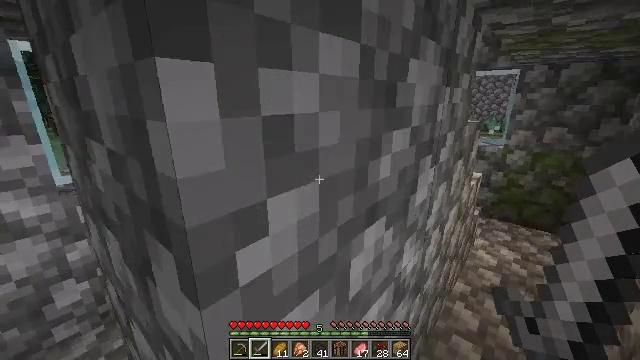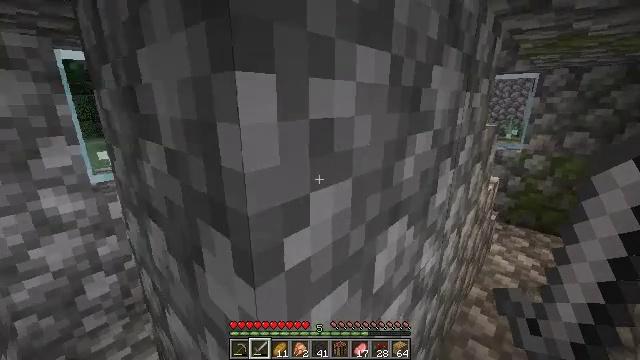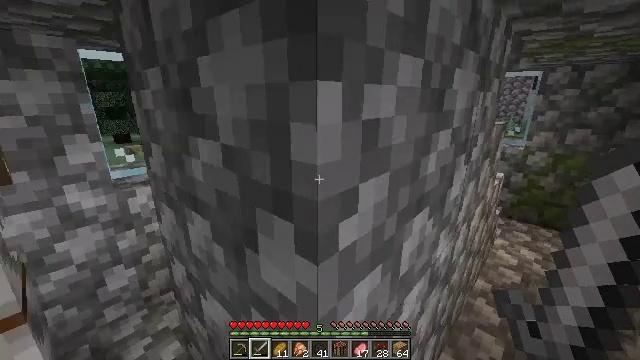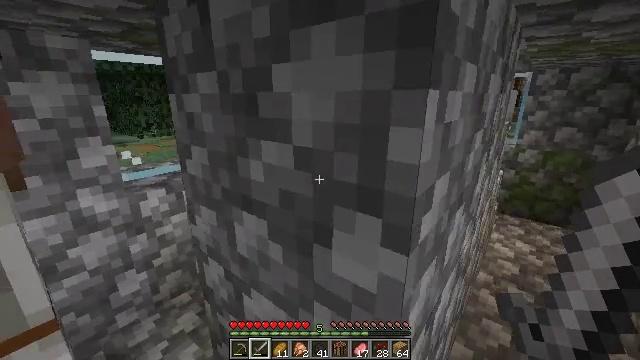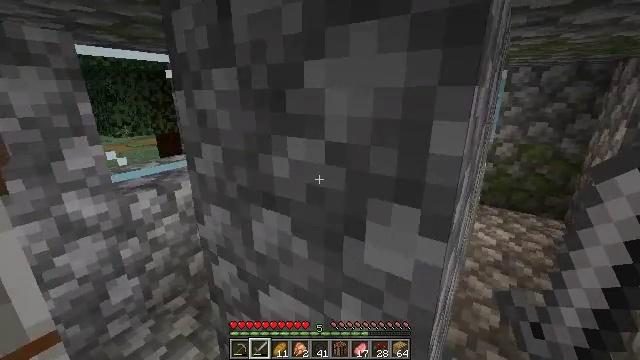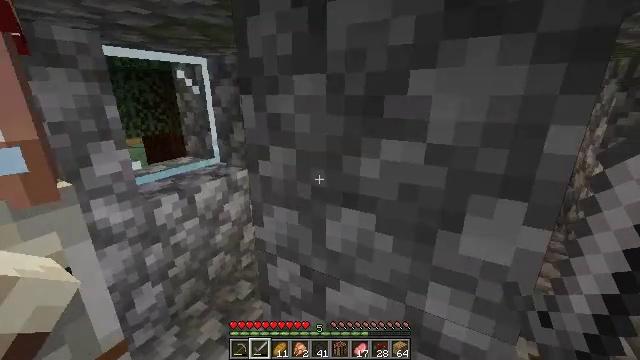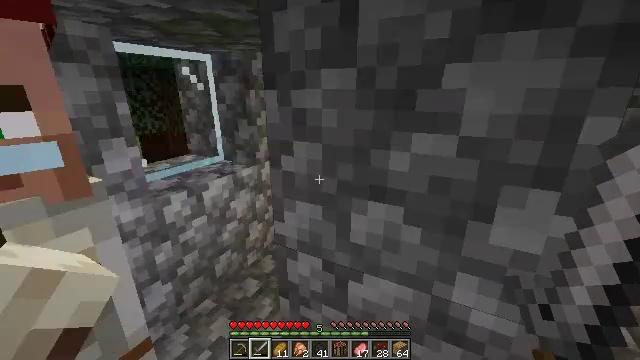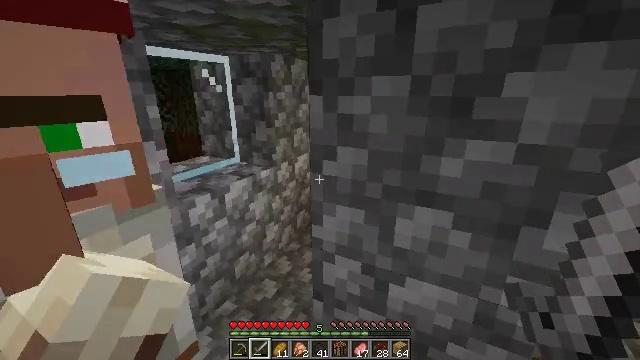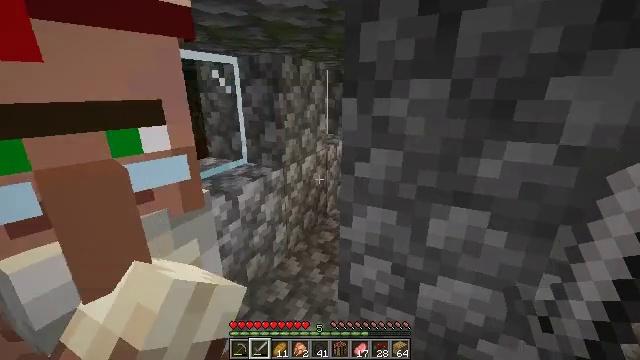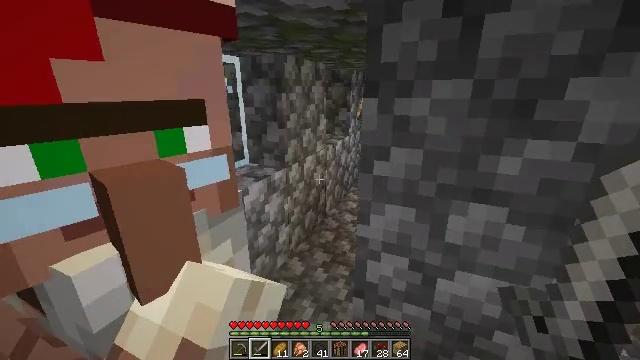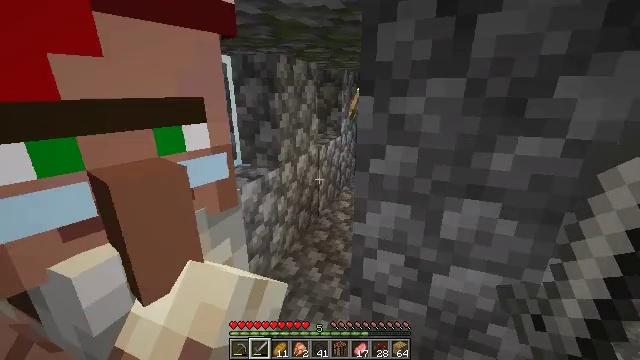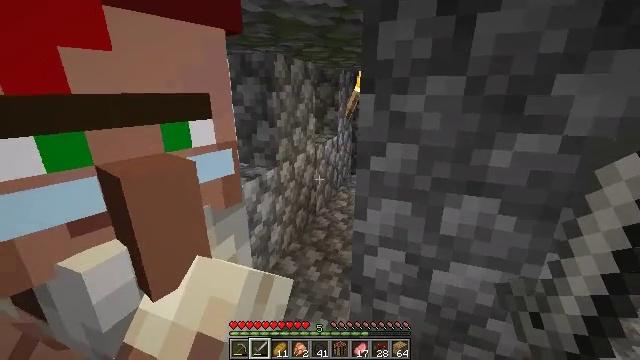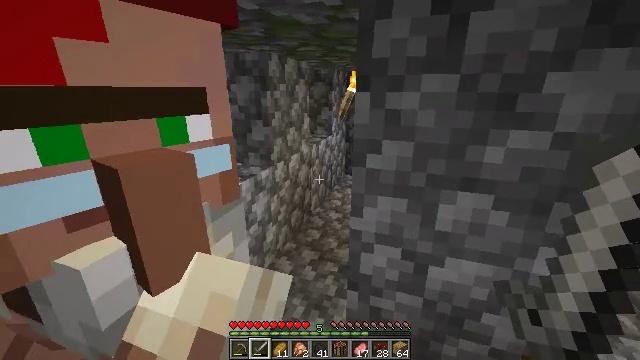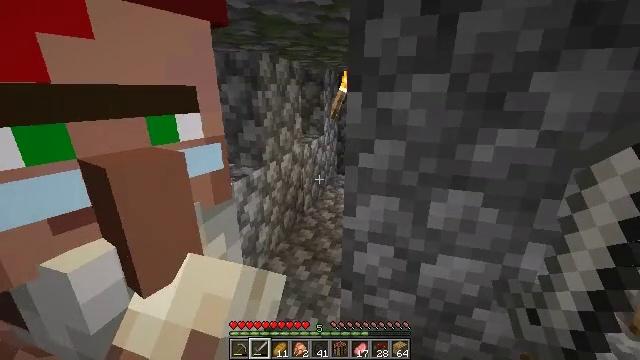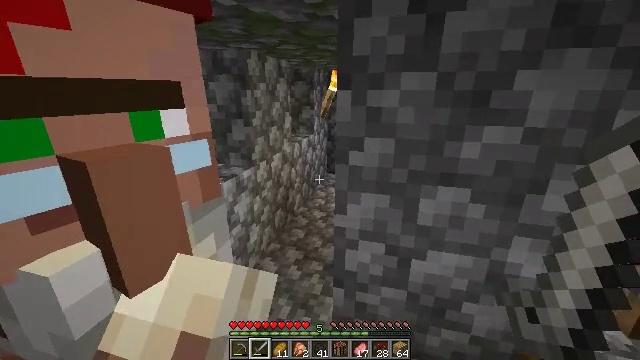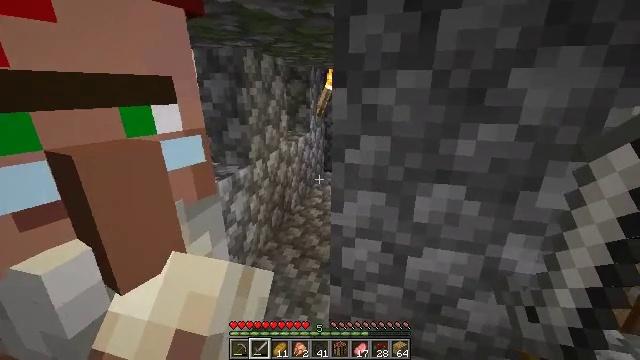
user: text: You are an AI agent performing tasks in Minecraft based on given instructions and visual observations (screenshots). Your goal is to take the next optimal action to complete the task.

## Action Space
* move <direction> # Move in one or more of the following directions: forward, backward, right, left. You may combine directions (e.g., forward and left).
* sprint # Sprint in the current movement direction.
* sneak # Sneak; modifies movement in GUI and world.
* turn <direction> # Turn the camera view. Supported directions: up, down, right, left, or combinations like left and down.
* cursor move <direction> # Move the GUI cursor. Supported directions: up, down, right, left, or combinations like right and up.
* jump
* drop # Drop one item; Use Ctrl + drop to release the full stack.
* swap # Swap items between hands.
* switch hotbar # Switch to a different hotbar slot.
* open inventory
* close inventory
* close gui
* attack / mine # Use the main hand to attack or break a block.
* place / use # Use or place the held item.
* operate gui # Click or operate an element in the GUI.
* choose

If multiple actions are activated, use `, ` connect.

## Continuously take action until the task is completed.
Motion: motion action
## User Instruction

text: Break the purple bed to move it.
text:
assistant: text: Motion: move left, turn left
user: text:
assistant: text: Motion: move left
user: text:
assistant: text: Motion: move left, turn right
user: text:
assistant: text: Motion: move left, turn right
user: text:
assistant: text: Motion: move left, turn right
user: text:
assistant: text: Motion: move left, turn right
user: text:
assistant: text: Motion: move left
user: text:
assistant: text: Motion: turn right
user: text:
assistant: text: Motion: turn right
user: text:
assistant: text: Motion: turn right
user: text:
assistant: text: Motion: turn right
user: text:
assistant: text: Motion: turn right
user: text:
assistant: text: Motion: turn right
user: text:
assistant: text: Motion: turn right
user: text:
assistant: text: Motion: no_op
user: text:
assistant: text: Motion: move back
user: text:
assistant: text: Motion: move back, turn right
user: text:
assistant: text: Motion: move back
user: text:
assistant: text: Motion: move back and move left
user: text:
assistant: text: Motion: move back and move left
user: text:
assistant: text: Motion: move left
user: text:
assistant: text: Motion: no_op
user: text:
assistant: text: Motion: no_op
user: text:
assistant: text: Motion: no_op
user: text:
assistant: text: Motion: turn left
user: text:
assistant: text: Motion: turn left
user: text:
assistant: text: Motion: turn left
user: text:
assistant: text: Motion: use / place
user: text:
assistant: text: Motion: use / place
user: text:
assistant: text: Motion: use / place